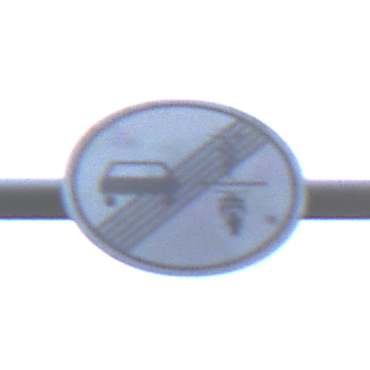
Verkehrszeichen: EndeVerbotUeberholenEinspurigeFahrzeuge
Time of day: SunriseSunset
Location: Outdoor (Nature)
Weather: PartlyCloudy
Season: Autumn
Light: Natural